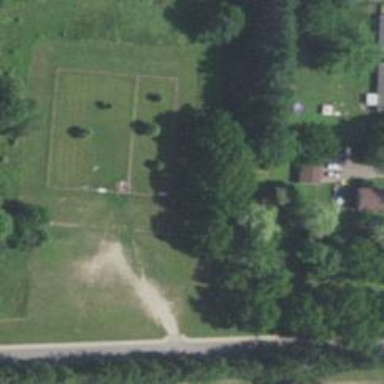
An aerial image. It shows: Dog park for leisure land.